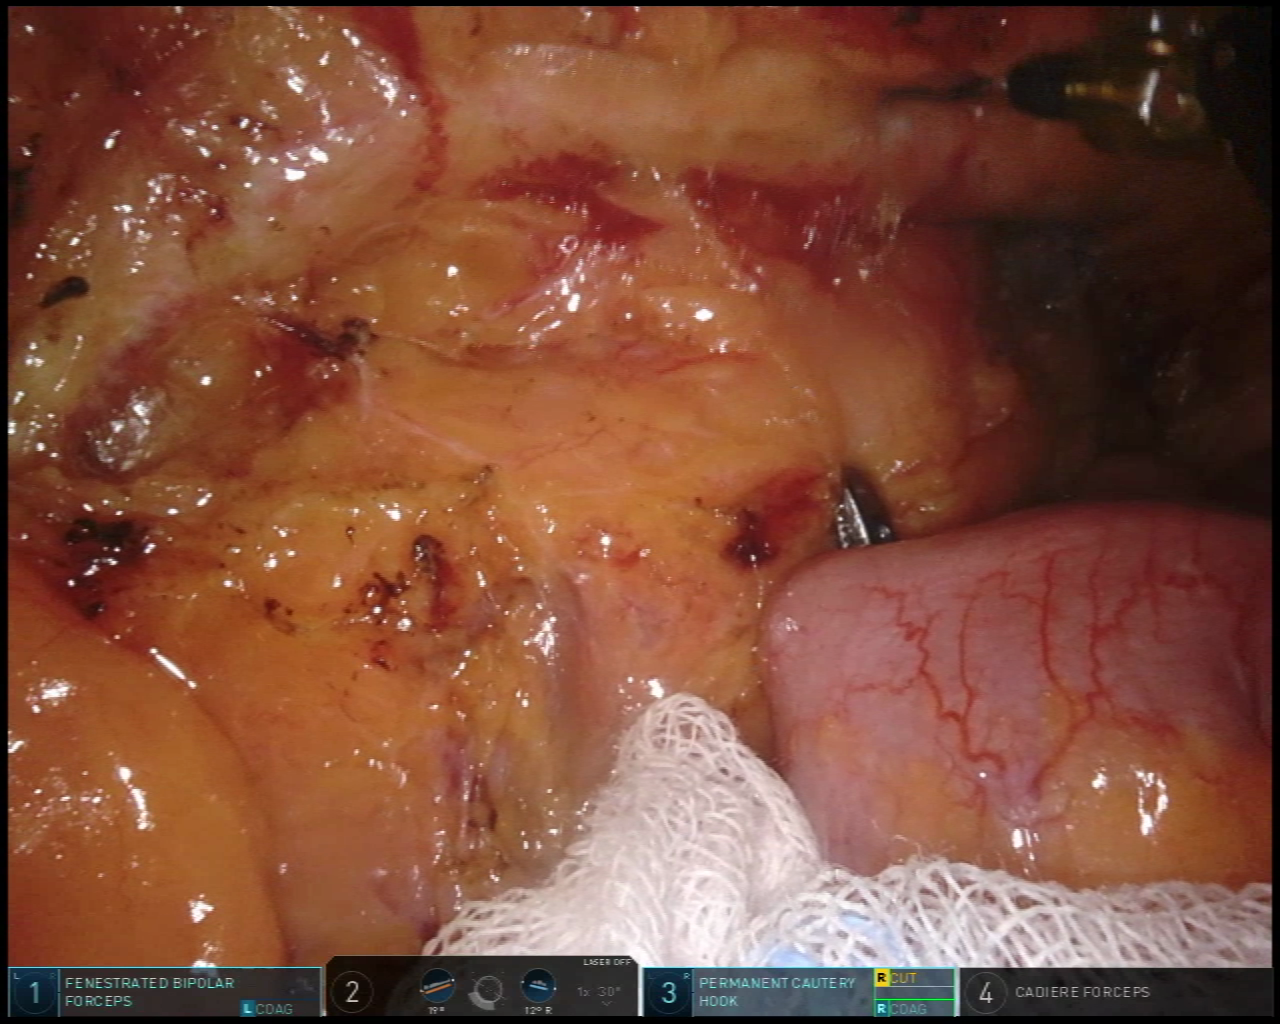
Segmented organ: inferior_mesenteric_artery
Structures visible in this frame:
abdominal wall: no
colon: no
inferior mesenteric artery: yes
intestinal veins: no
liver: no
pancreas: no
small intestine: yes
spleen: no
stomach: no
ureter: no
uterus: no
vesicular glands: no